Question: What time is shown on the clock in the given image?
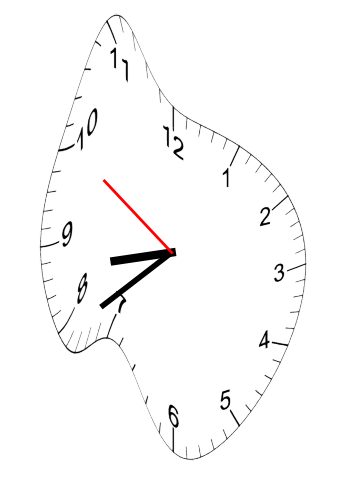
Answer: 08:38:50